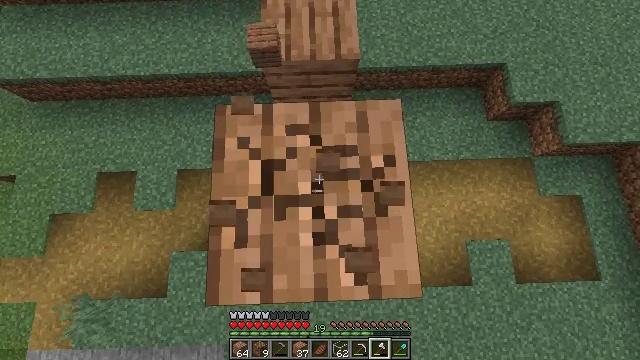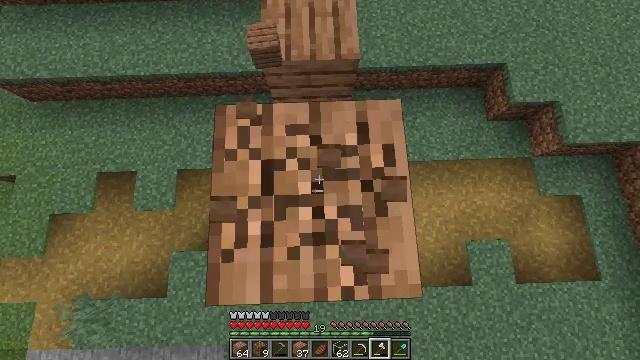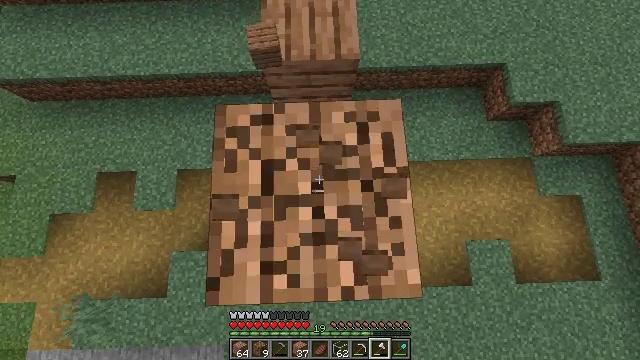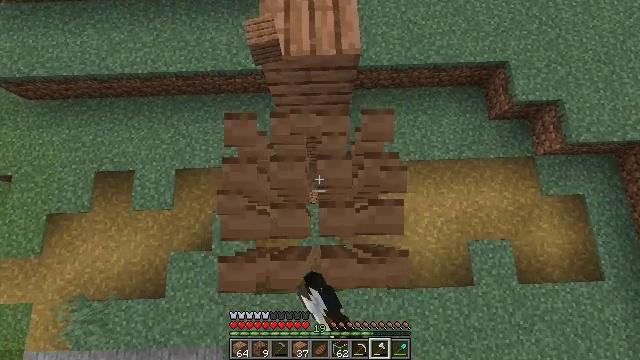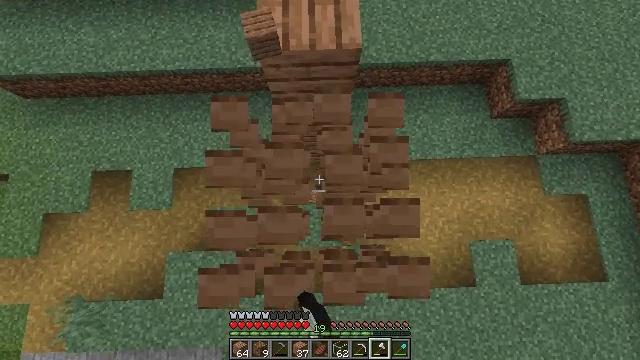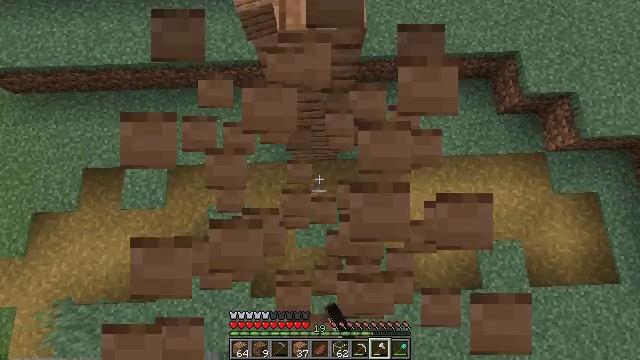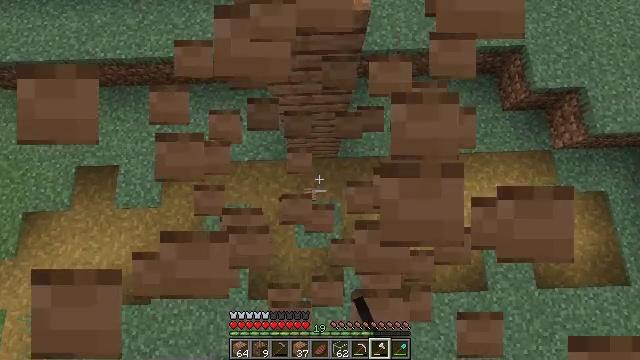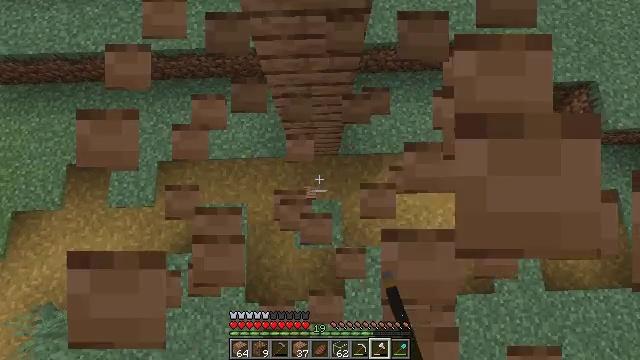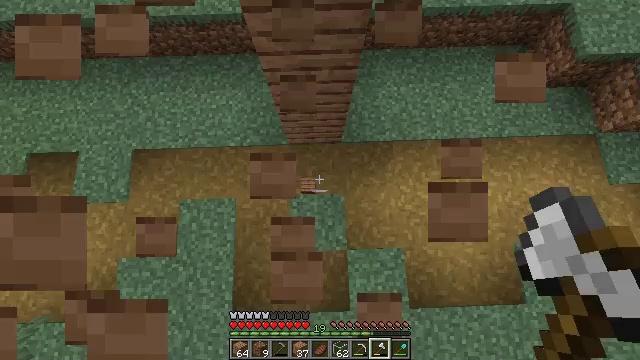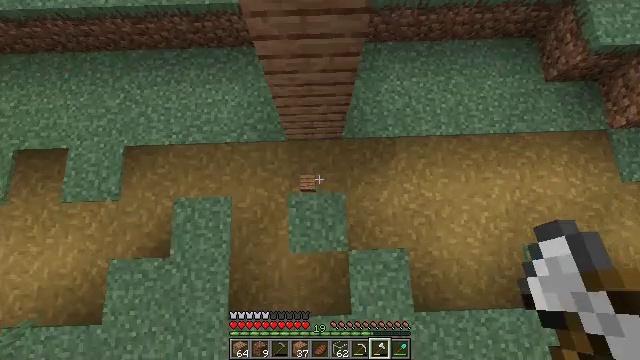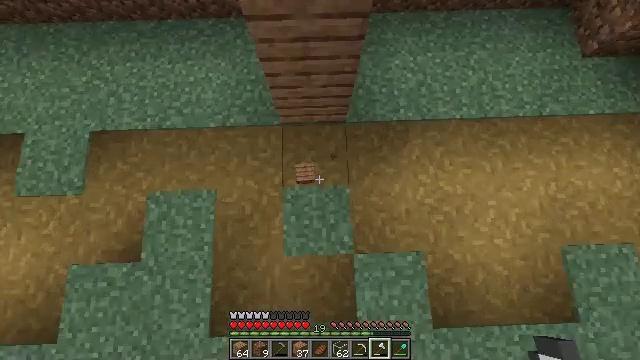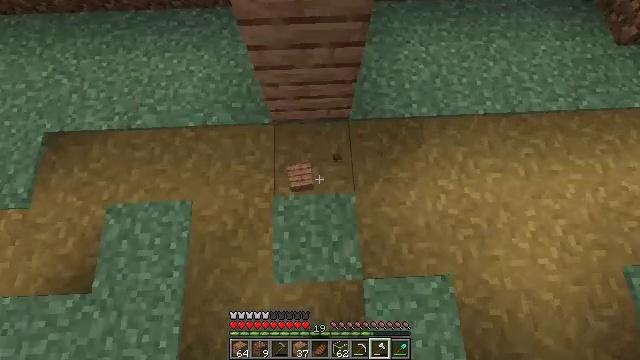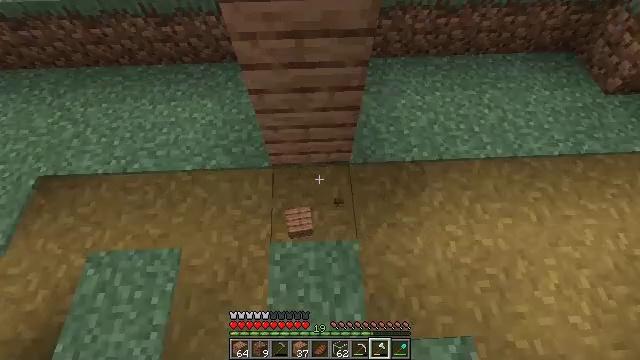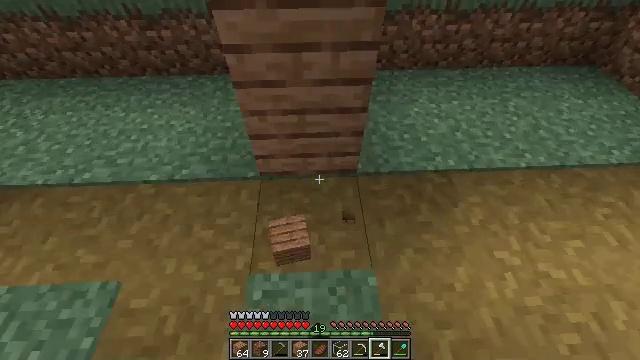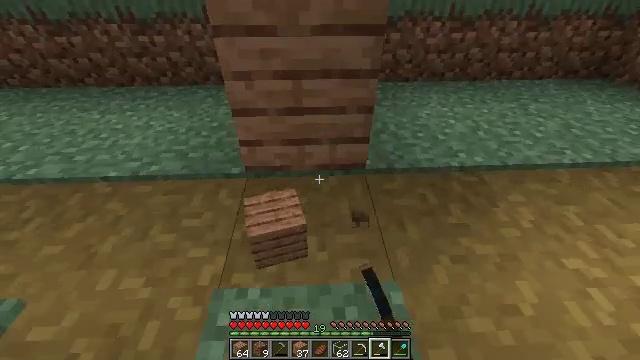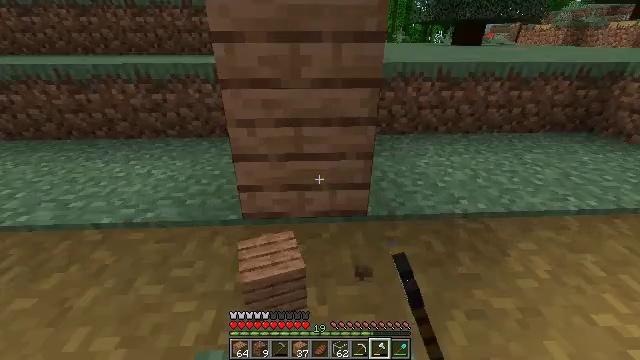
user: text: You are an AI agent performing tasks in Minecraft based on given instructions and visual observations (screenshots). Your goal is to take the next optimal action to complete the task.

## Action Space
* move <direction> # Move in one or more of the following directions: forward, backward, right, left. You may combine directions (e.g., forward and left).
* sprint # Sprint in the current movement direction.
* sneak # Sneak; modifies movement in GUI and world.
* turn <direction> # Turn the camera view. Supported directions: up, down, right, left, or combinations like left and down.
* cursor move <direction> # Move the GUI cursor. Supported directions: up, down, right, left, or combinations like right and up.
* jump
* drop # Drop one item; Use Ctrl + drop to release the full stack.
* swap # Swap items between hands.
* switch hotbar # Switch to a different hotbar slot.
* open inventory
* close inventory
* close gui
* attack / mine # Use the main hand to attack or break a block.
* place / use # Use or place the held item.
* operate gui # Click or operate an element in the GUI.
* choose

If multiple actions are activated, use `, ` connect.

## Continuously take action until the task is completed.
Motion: motion action
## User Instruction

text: Gather jungle planks for building.
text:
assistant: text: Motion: sneak, attack / mine
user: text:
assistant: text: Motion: sneak, attack / mine
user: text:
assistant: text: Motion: sneak, attack / mine
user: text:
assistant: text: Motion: sneak, attack / mine
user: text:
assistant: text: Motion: sneak, attack / mine
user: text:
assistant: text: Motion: sneak, attack / mine
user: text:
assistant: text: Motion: sneak, attack / mine
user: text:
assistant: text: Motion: sneak, attack / mine
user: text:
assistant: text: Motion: sneak, attack / mine
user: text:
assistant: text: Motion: sneak, attack / mine
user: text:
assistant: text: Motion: sneak, turn up
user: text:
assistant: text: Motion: sneak, turn up
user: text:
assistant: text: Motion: sneak, turn up
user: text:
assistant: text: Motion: sneak, turn up
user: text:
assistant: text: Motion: sneak, turn up
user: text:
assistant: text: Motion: sneak, turn up
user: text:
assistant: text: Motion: sneak, turn up
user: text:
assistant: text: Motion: turn up
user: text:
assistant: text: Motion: turn up
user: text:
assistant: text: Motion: turn up
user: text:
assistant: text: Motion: turn up
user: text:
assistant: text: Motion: turn up
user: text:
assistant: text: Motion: attack / mine
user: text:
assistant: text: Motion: attack / mine
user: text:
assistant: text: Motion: attack / mine
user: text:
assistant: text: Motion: attack / mine
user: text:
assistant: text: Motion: attack / mine
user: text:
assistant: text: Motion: attack / mine
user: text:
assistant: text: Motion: attack / mine
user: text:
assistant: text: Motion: move forward, attack / mine